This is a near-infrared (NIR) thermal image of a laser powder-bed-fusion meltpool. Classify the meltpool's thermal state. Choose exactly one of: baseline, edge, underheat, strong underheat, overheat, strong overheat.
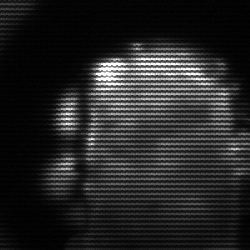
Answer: baseline